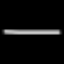
Label: line